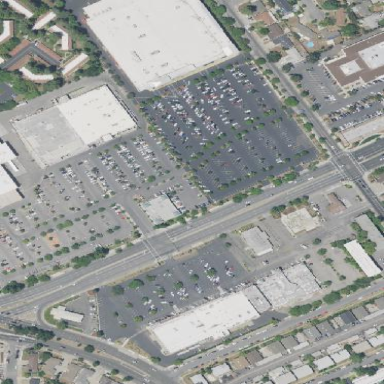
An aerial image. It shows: Retail area.